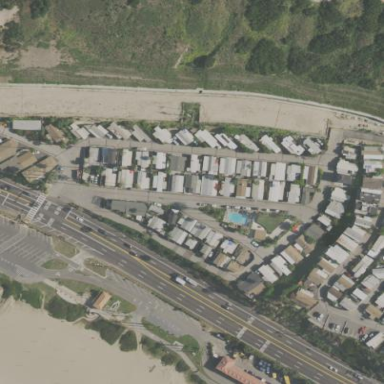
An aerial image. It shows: Residential area designated as trailer park.